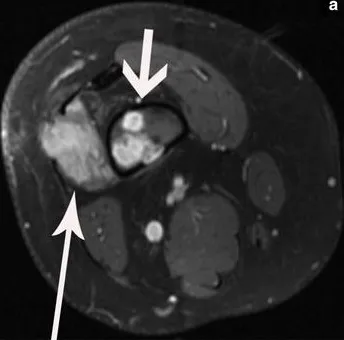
Baseline magnetic resonance imaging (MRI) and positron emission tomography-computed tomography (PET-CT) studies for a 22-year-old man ("Case 2") with pseudomyogenic hemangioendothelioma. A; Baseline contrast-enhanced, fat-saturated T1-weighted axial MR image of the right thigh demonstrates multifocal enhancing lesions in the distal femoral metadiaphysis (short white arrow) and vastus intermedius muscle and subcutaneous fat.
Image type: radiology (mri)